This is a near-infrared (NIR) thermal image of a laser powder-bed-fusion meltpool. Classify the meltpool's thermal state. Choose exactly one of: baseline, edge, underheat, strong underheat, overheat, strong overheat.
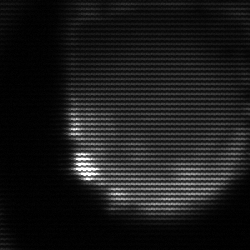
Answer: edge